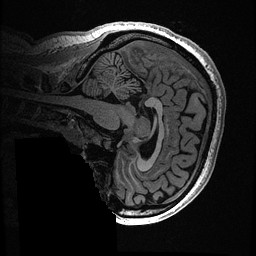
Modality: T1w
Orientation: sagittal
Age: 25
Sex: female
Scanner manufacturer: ge
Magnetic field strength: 3 T
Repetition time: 0.006952 s
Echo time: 0.00292 s